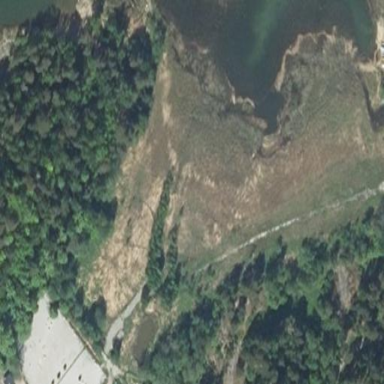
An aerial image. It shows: Reedbed wetland area.